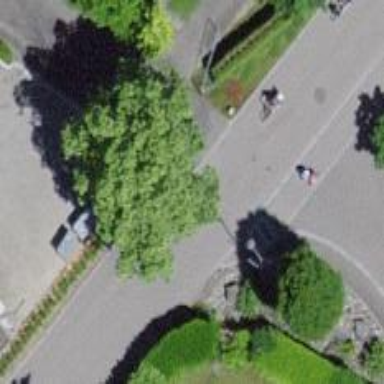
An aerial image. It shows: Asphalt road in residential area.